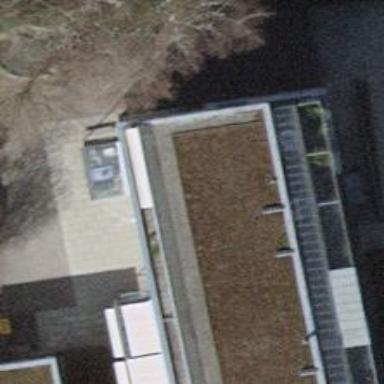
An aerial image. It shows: Kindergarten.